Катушка состоит из $n$ витков, площадь каждого витка $S$, индуктивность катушки $L$. Перпендикулярно виткам включают внешнее однородное магнитное поле, возрастающее линейно от $0$ до $B_0$ в течение времени $\tau_1$, затем вновь равномерно убывающее до нуля в течение времени $\tau_2$.
Какой заряд протек по катушке, если она была замкнута накоротко? Омическим сопротивлением цепи пренебречь.
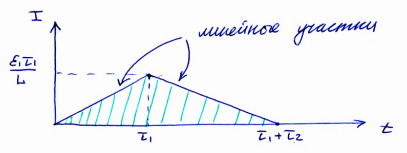
Решение: Зафиксируем ориентацию контура: замкнутой накоротко катушке.Пусть в моменты времени $[0;\tau_1]$ поле $B$ направлено так, что поток через контур положителен.Итак, при $t \in\left[0 ; \tau_1\right] \quad \Phi(t)=B_0 \frac{t}{\tau_1} n S$ — поток магнитного поля через контур.При $t \in\left[\tau_1 ; \tau_1+\tau_2\right]: \quad \Phi(t)=B_0 nS \cdot \frac{\tau_1+\tau_2-t}{\tau_2}$.При $t \in\left(0 ; \tau_1\right): \dot{\Phi}(t)=\frac{B_0 n S}{\tau_1}$, а при $t \in\left(\tau_1, \tau_1+\tau_2\right)\\\dot{\Phi}(t)=-\frac{B_0 n S}{\tau_2} .$На промежутке $(0;\tau_1)$ в контуре возникает ЭДС: $\varepsilon_1=-\dot{\Phi}=\frac{B_0 n S .}{\tau_1}$, а на промежутке $\left(\tau_1 ; \tau_1+\tau_2\right)$ в контуре возникает ЭДС: $\varepsilon_2=-\dot{\Phi}=\frac{B_0 n S .}{\tau_2}$.$1)$ $\varepsilon_1=L \dot{I} \Rightarrow I(t)=\frac{\varepsilon_1}{L} t$ на промежутке времени $(0;\tau_1)$.$2)$ $\varepsilon_2=L \dot{I} \Rightarrow I(t)=\frac{\varepsilon_1}{L} \tau_1+\frac{\varepsilon_2}{L}\left(t-\tau_1\right)$ на промежутке $(\tau_1, \tau_1+\tau_2)$.Заметим, что $I( \tau_1+\tau_2)=\frac{\varepsilon_1}{L} \tau_1+\frac{\varepsilon_2 \tau_2}{L}=-\frac{B_0 n S}{L}+\frac{B_0 n S}{L}=0 .$  Суммарный заряд, протекающий через катушку, равен площади под графиком $I(t)$ и равен по модулю $$q_{\Sigma}=\frac{1}{2} \cdot \frac{\left|\varepsilon_1\right| \tau_1}{L} \cdot\left(\tau_1+\tau_2\right)=\frac{B_0 n S}{L} \frac{\tau_1+\tau_2}{2}$$
Ответ: $$q_{\Sigma}=B_0nS(\tau_1 + \tau_2)/(2L)$$
Темы:
T, Электромагнетизм, Индуктивность, Всероссийские, Электромагнитная индукция, Катушка